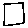
Label: square